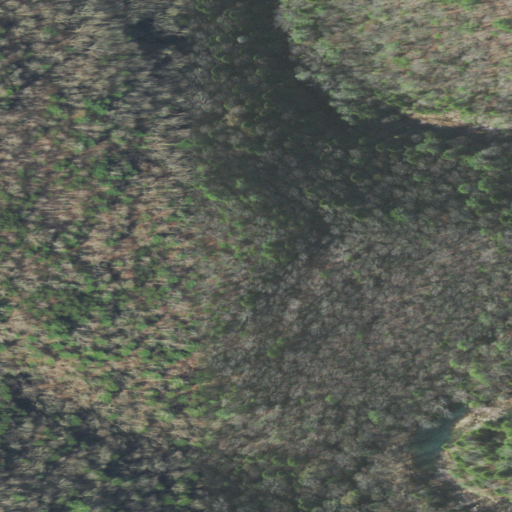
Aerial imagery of cliff(s) in Tennessee named Negro Jumpoff containing mixed forest, deciduous forest, and evergreen forest